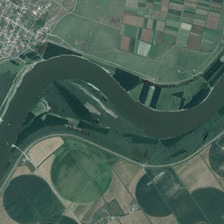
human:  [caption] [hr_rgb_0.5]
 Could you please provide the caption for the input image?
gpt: many green plants and farmlands are in two sides of a curved river .

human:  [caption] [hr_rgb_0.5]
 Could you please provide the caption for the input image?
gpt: the river makes a turn here, with a large area of farmland nearby .

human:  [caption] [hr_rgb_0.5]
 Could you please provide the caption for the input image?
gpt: the river makes a turn here, with a large area of farmland nearby .

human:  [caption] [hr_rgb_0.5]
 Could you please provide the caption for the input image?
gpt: many green plants and farmlands are in two sides of a curved river .

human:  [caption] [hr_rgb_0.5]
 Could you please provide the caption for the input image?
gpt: many green plants and farmlands are in two sides of a curved river .